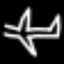
Label: airplane